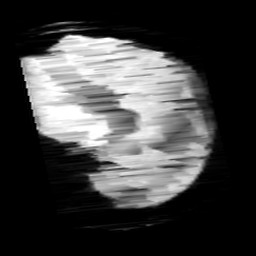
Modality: minIP
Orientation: sagittal
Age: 11
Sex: female
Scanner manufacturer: siemens
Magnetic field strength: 3 T
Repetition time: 0.027 s
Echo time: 0.02 s